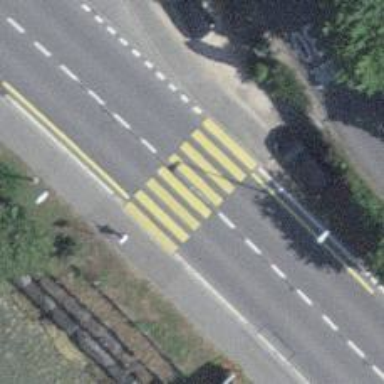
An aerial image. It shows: Uncontrolled zebra crossing with zebra markings.